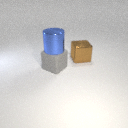
large blue metal cylinder above large gray rubber cube